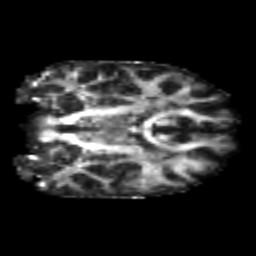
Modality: FA
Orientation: coronal
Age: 21
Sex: female
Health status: healthy
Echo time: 0.074 s